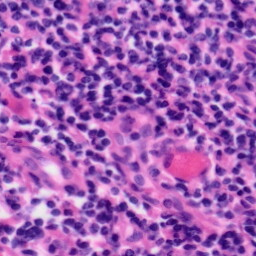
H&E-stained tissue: Tonsil